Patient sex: F
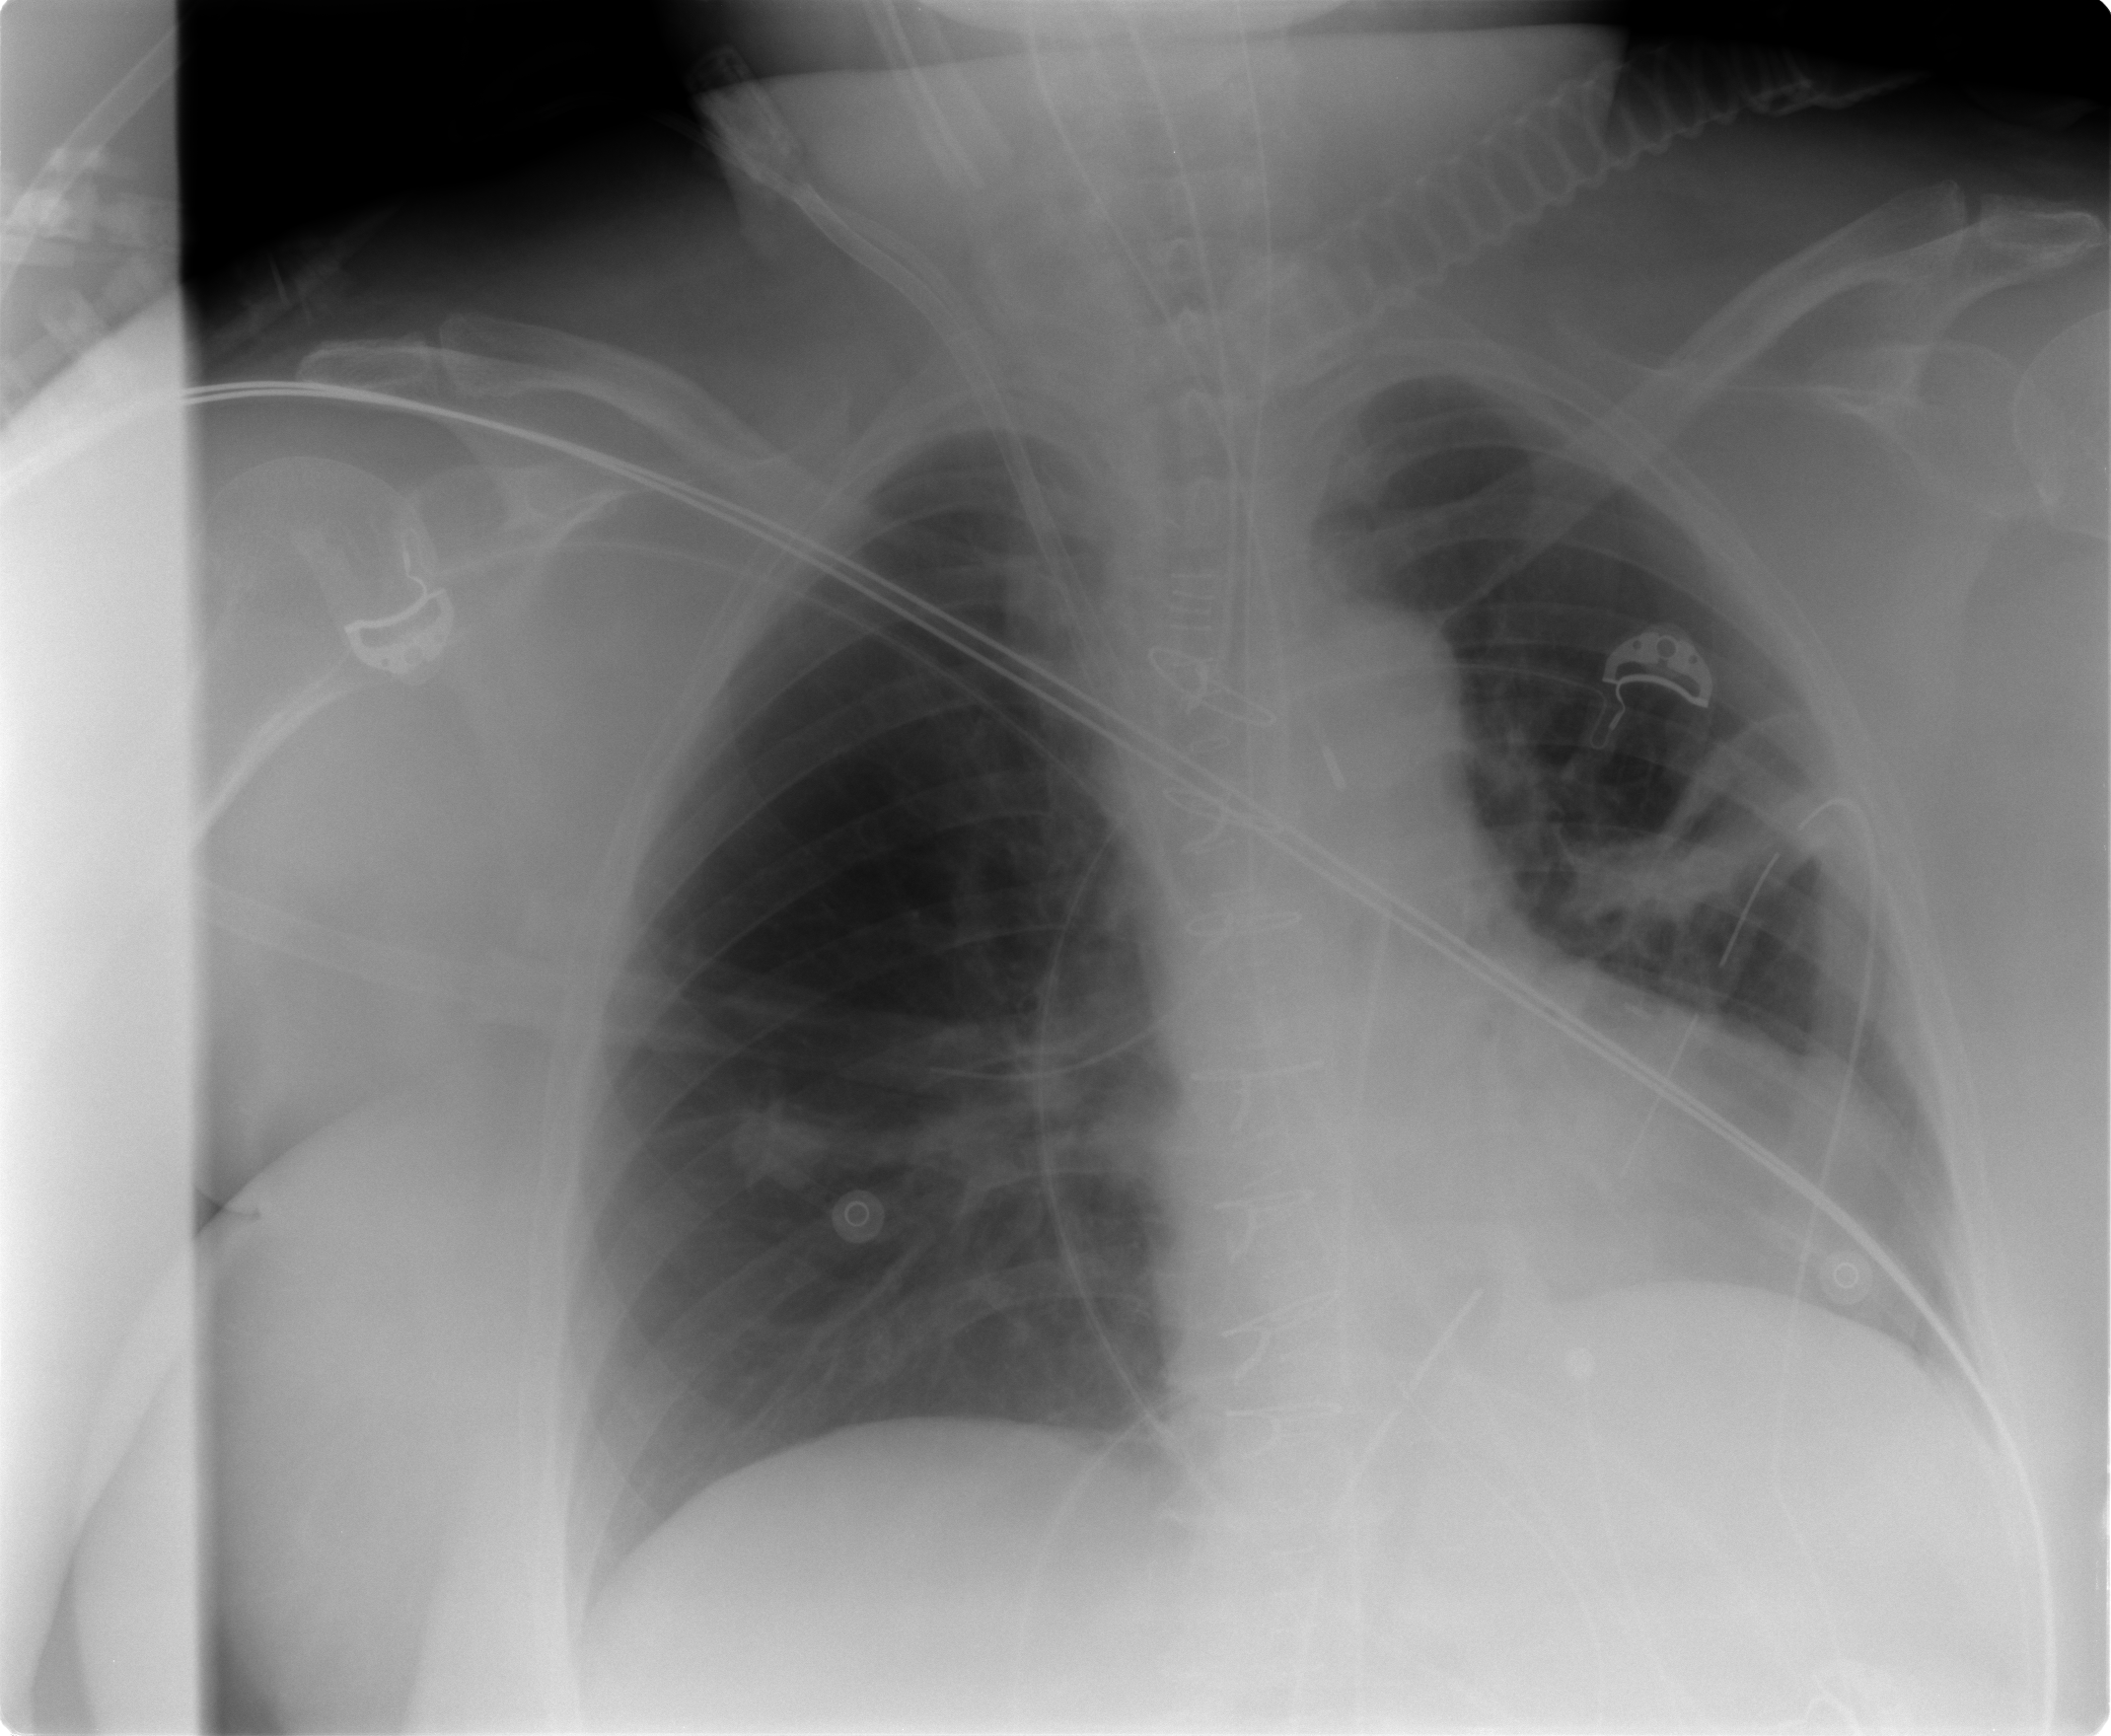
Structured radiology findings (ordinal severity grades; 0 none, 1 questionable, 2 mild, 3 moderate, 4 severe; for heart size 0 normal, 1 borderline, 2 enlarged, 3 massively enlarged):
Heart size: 2
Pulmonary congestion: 0
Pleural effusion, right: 0
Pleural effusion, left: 0
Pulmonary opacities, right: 0
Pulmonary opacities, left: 0
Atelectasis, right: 1
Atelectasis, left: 2